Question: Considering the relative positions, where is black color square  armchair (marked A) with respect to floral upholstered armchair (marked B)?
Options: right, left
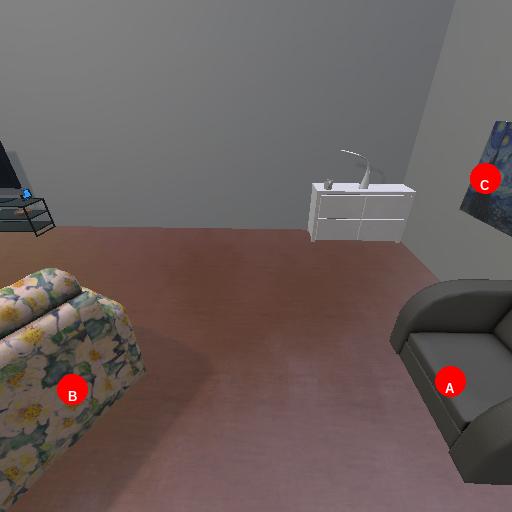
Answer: right